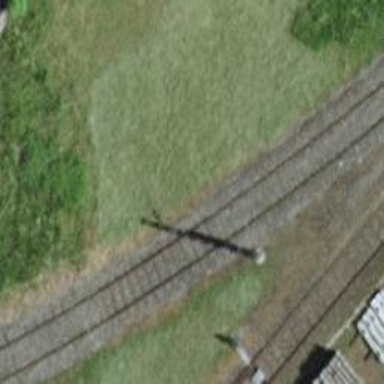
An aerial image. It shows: Single track railway in yard.